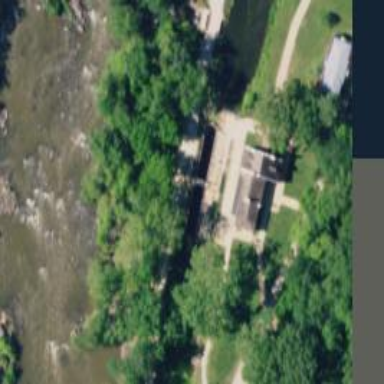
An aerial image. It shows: Lock gate along waterway.